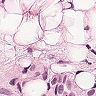
Metastatic tissue present: yes